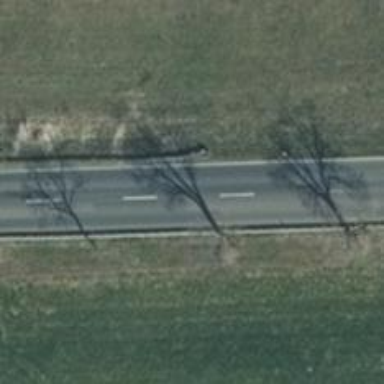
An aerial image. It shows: Deciduous tree with broadleaved leaves.